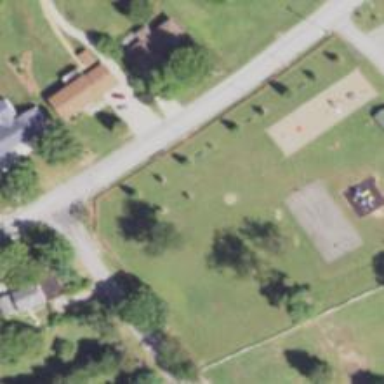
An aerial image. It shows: Playground with springy equipment.